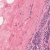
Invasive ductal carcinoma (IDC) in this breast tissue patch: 0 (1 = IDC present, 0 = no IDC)